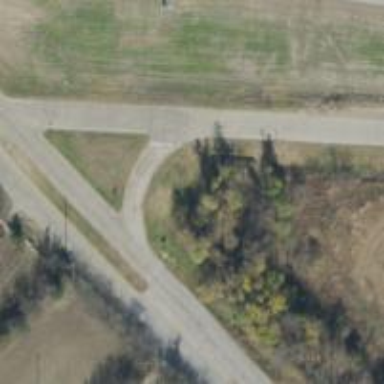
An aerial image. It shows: Secondary link road.